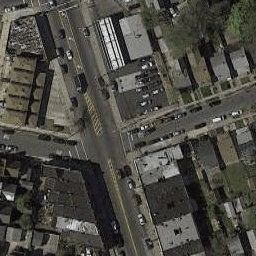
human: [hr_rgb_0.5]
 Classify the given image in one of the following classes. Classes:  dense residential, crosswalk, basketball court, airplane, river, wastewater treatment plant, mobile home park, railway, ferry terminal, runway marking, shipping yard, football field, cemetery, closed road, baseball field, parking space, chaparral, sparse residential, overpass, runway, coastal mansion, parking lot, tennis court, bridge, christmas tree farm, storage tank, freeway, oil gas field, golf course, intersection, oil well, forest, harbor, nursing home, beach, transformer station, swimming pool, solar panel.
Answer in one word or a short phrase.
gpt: intersection